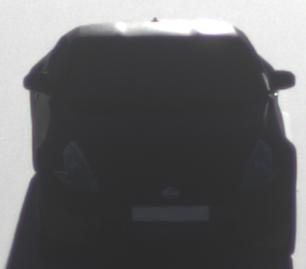
Make: Nissan
Model: 370Z Coupé
Detailed model: 370Z (Z34) Coupé
Model produced from: 2009/12
Model produced until: 2013/03
Doors: 3
Color: black
Road condition: dry road
Daytime: sunrise or sunset
Contrast: high contrast